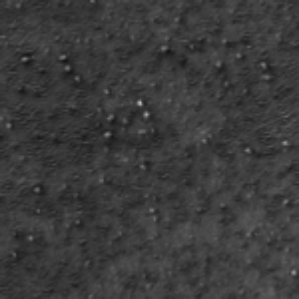
Label: frost